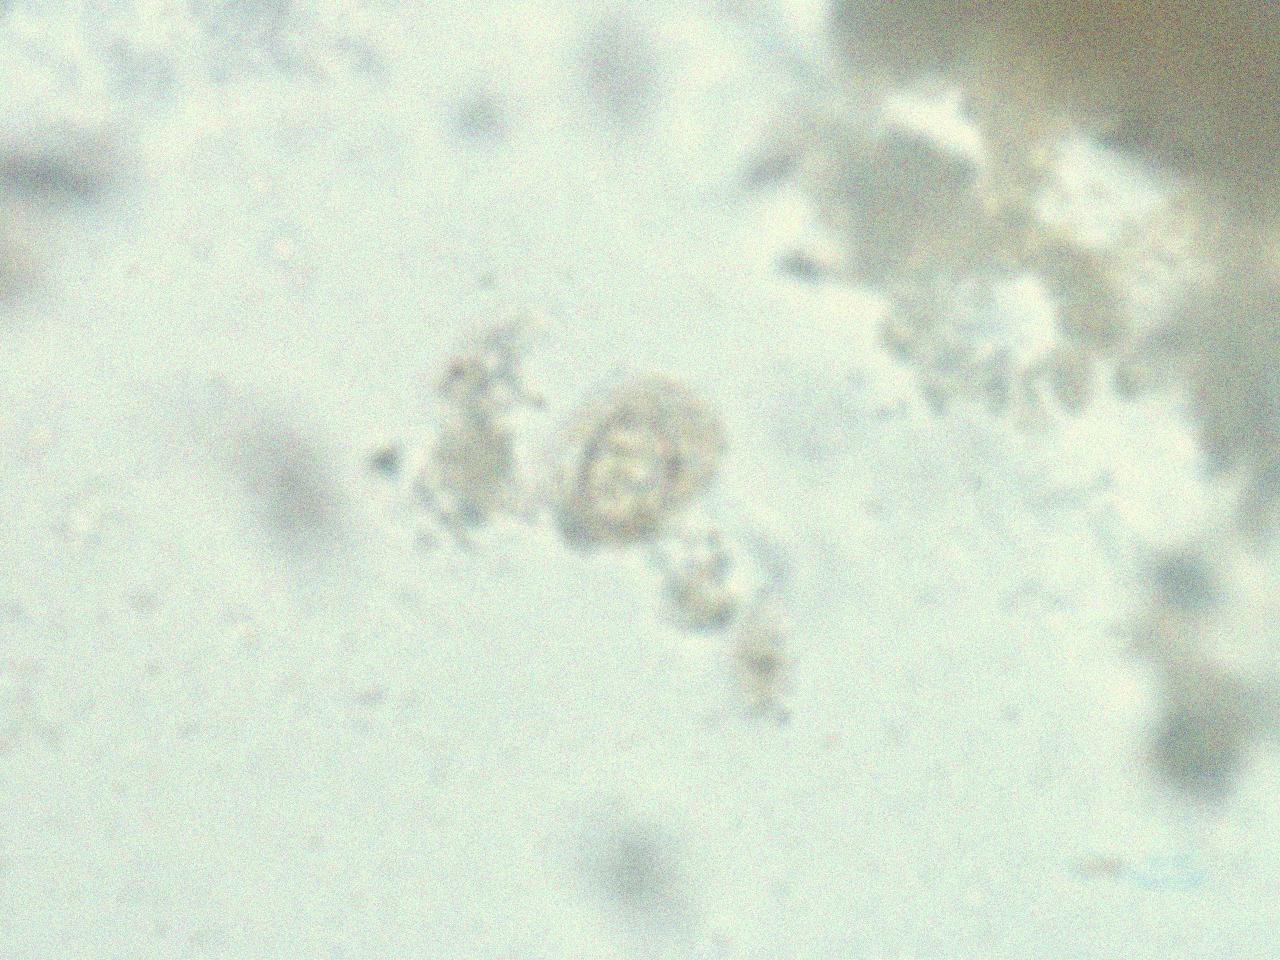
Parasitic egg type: Hymenolepis nana